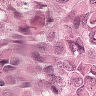
Metastatic tissue present: yes